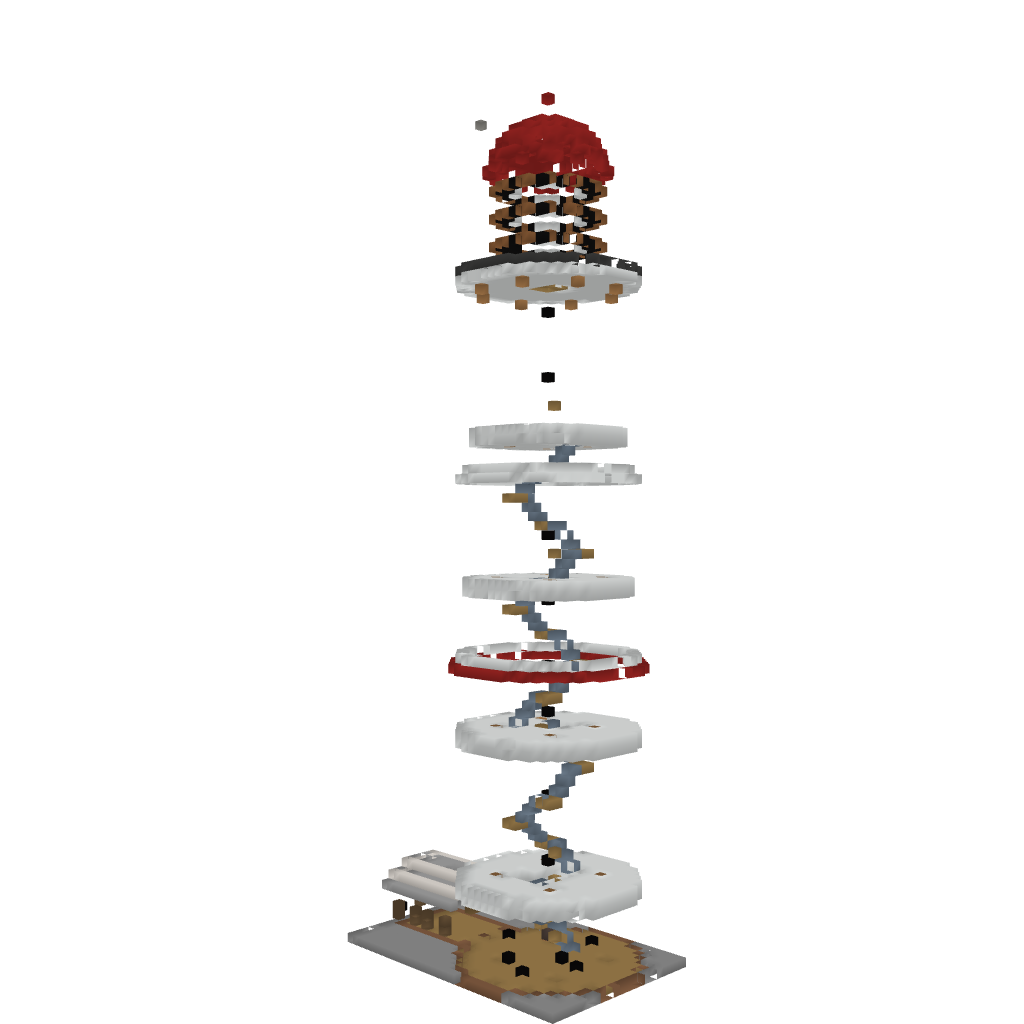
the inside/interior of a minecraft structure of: Light House